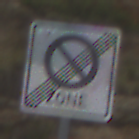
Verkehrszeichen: EndeEingeschraenktesHalteverbotZone
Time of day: Midday
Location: Outdoor (Nature)
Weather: Overcast
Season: NotSpecified
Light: Natural